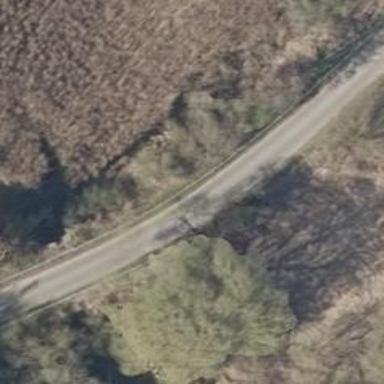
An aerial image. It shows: Unclassified road with asphalt surface and embankment.